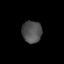
Tissue: prostate
Cell type: Myeloid cells
Senescence score: 0.3297
Nuclear area (px): 427
Mean DAPI intensity: 79.532